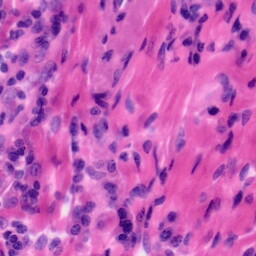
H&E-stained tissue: Tonsil